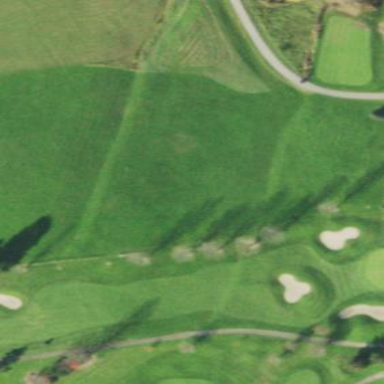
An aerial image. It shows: Driving range for golf with grass surface.